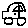
Label: car